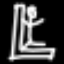
Label: chair